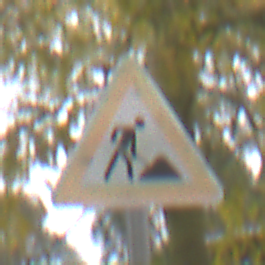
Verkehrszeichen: Arbeitsstelle
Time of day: Midday
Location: Outdoor (Nature)
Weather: Overcast
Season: Autumn
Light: Natural